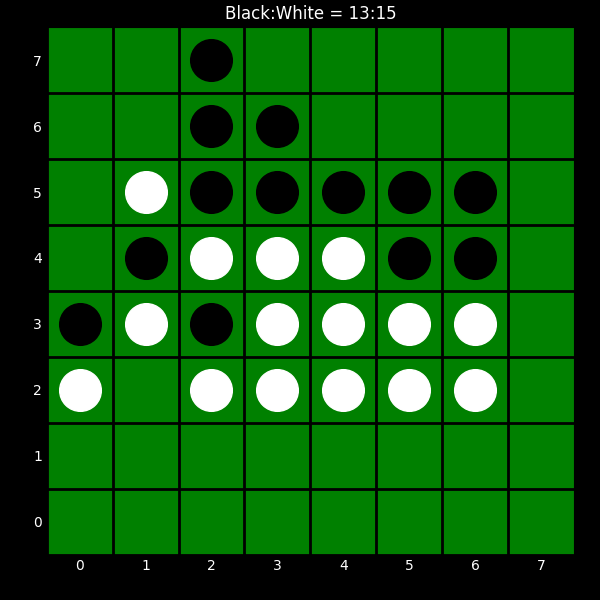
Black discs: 13
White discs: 15